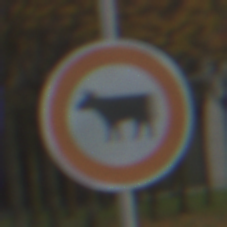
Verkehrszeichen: VerbotViehtrieb
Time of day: MorningAfternoon
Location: Outdoor (Suburban)
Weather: PartlyCloudy
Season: NotSpecified
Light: Natural